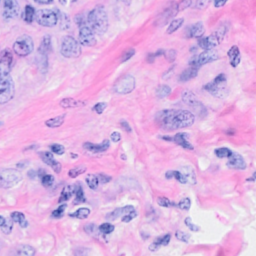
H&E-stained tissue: Breast